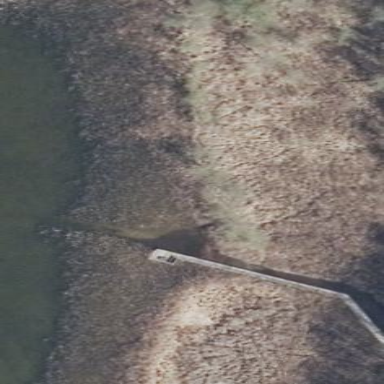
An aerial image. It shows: Reedbed in wetland area.